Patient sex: M
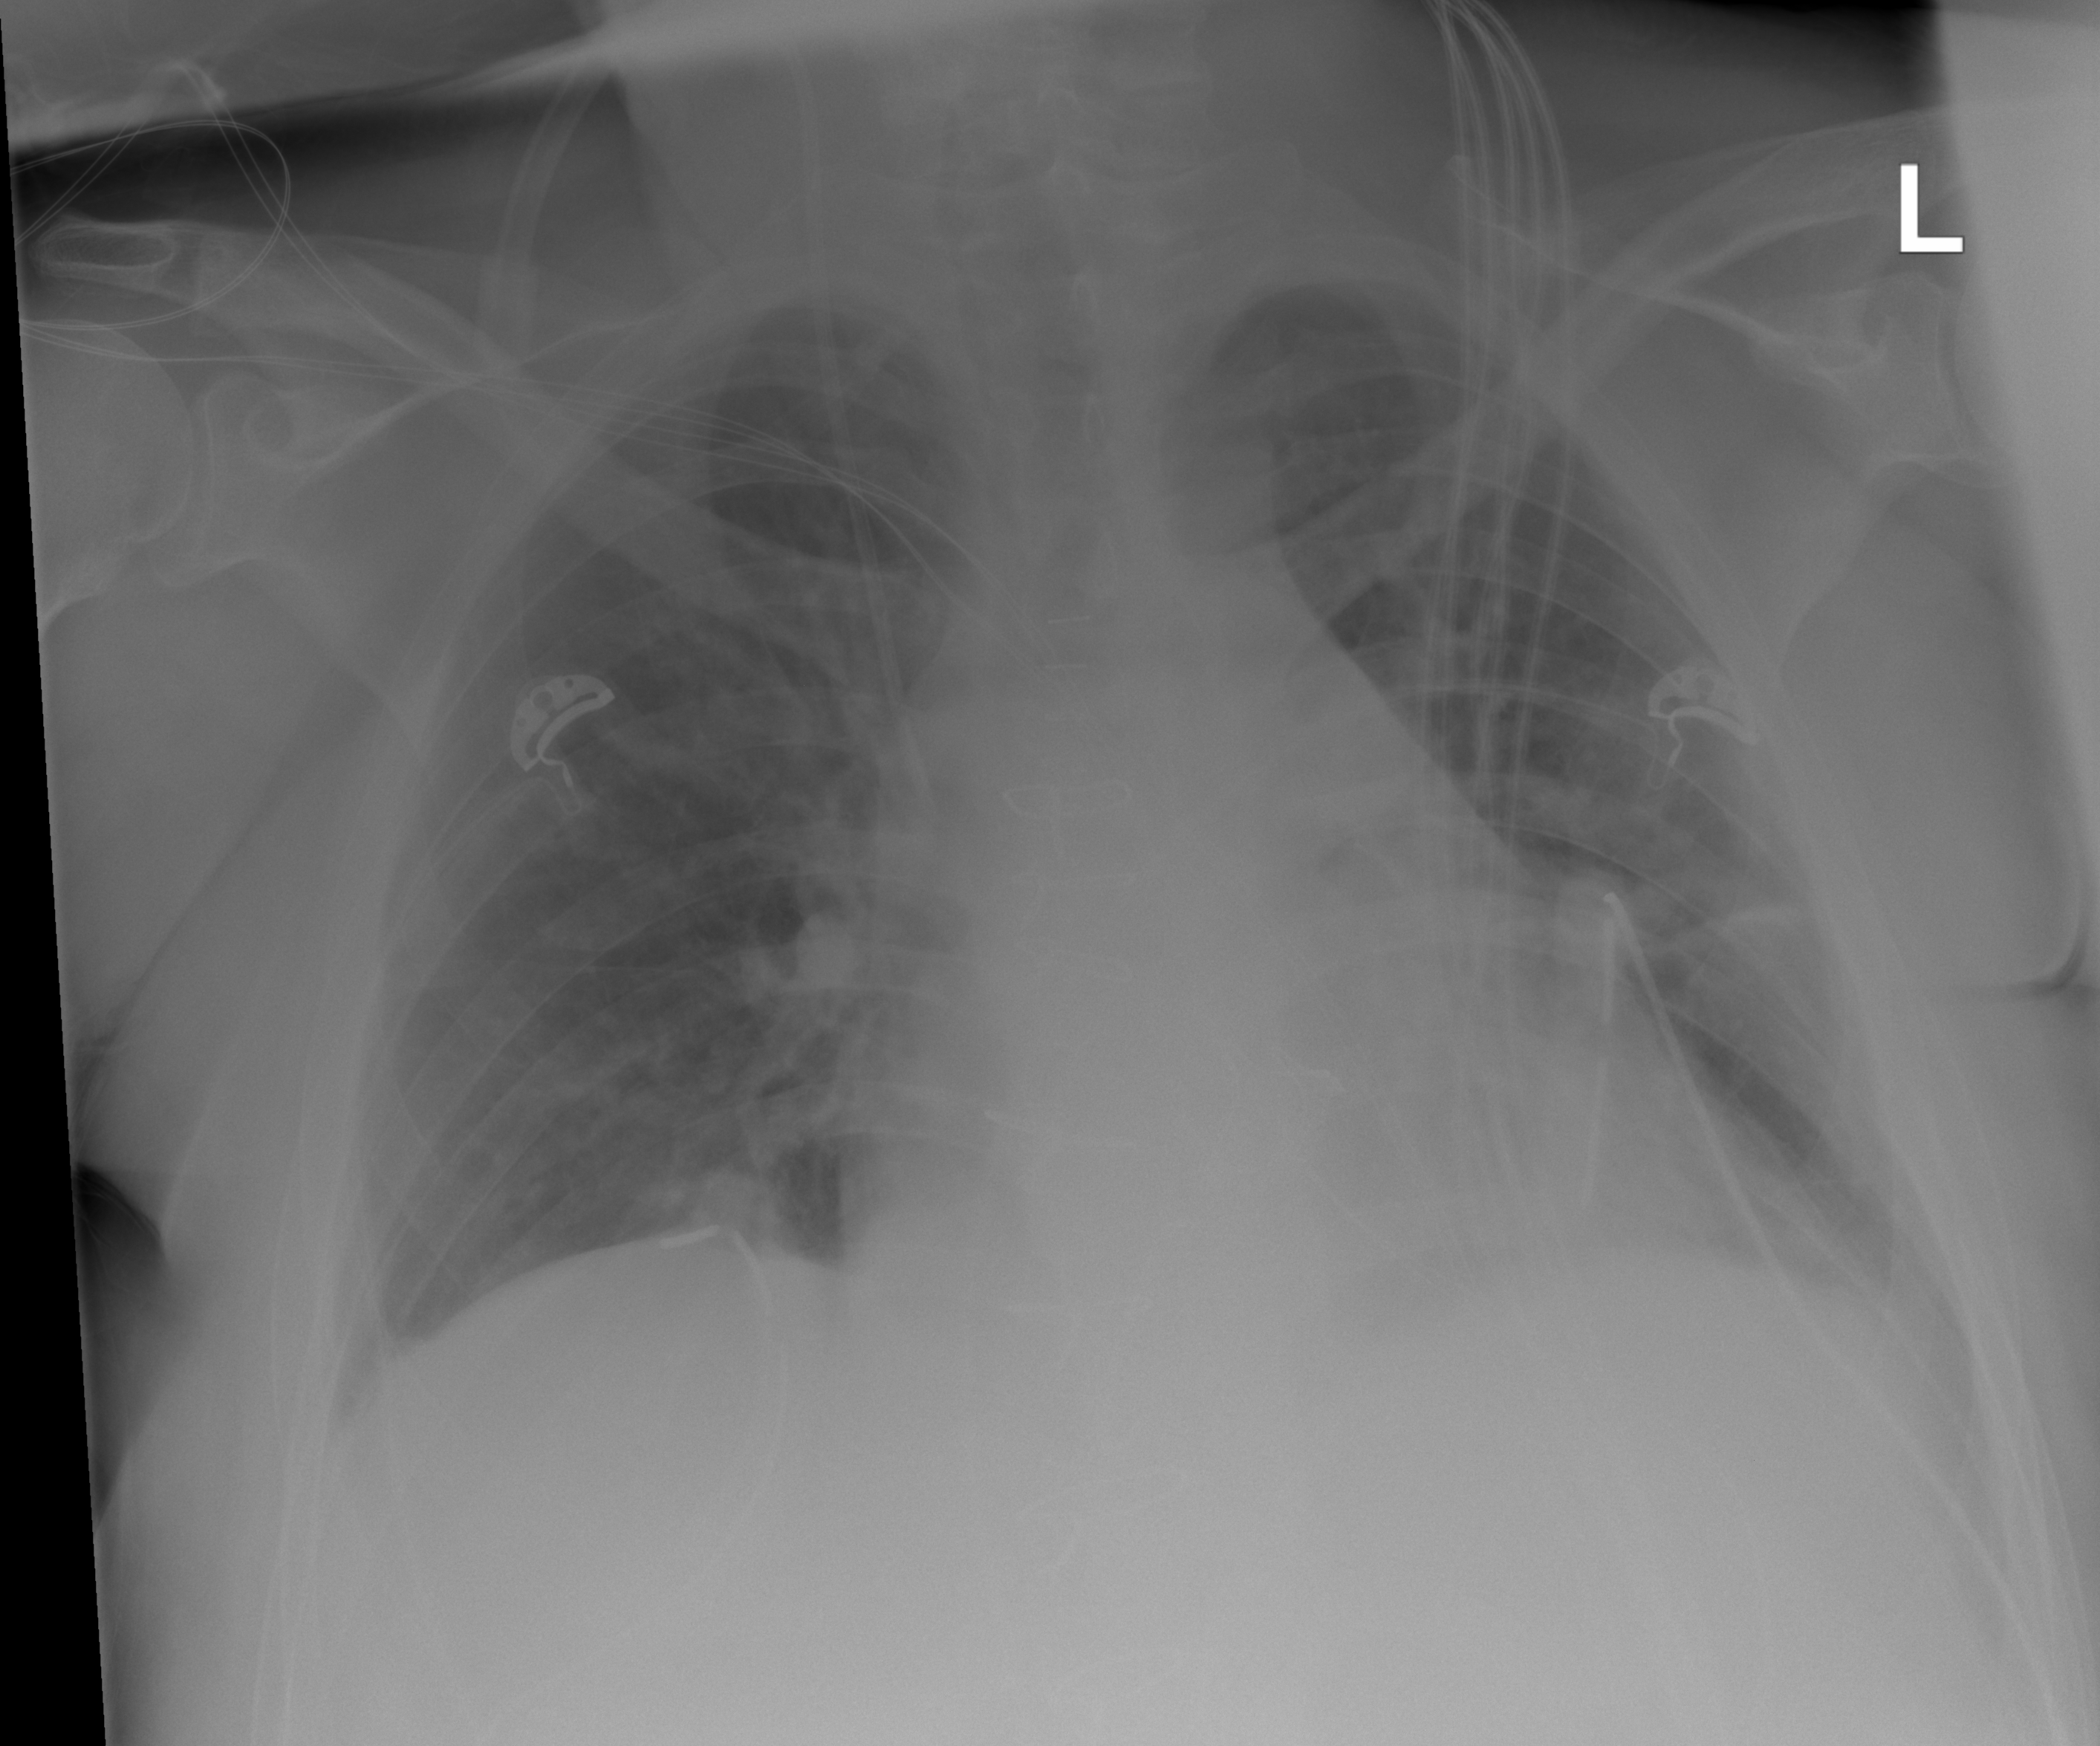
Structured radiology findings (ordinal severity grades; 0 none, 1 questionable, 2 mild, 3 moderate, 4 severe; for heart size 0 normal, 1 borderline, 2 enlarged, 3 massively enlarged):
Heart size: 2
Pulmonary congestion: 2
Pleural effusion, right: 0
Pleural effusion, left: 2
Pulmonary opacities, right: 0
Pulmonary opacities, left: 0
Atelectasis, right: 0
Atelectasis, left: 2